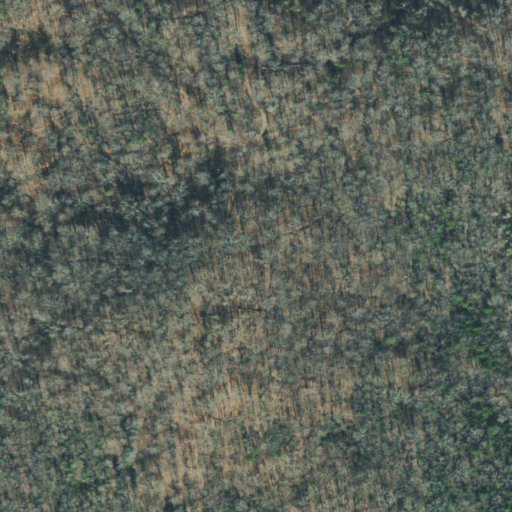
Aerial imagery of mountain in Tennessee named Butler Hill containing deciduous forest and mixed forest